Question: I have it working, but with these settings it takes quite a while until the change comes through in PhpStorm. If I get rid of the '../css/' part of the argument string then it creates/updates the css file in the same directory as the scss file is in, but does it immediately. What am I doing wrong?
I'm using PhpStorm 6.0.1 on OS X 10.8.3

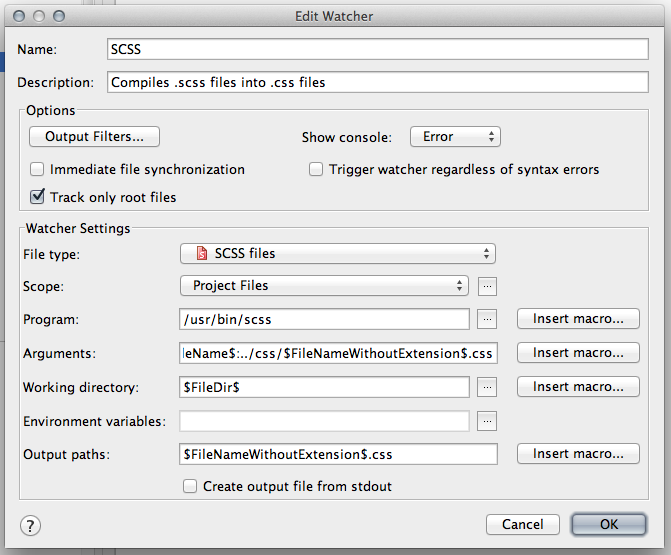
Answer: From the manual: "In the Output Paths text box, specify the files where the transpiler stores its output: the resulting source code, source maps, and dependencies. through transpilation."